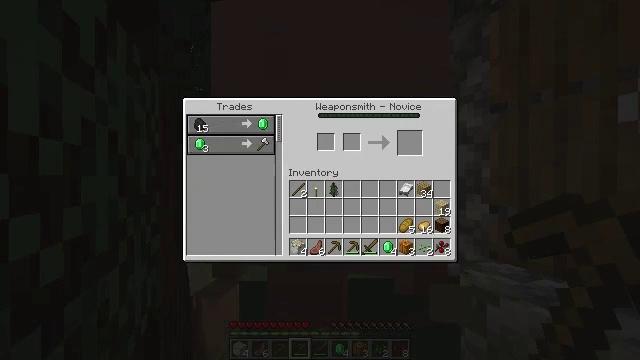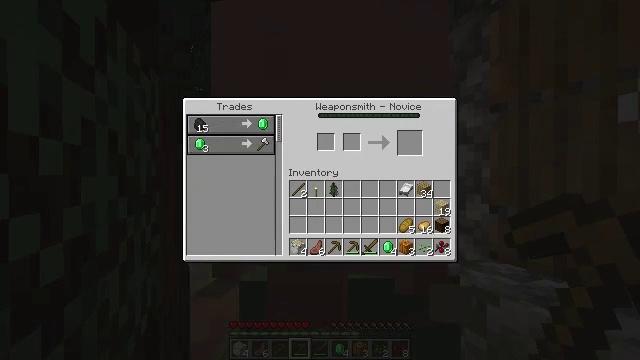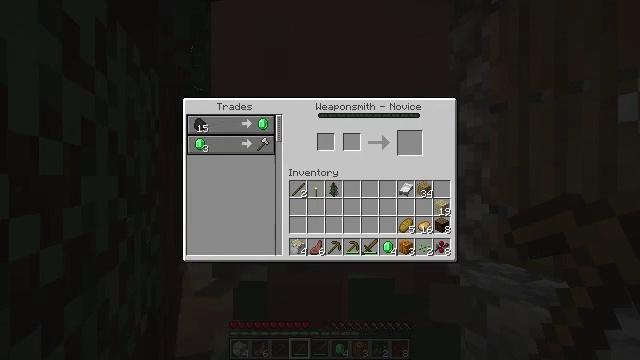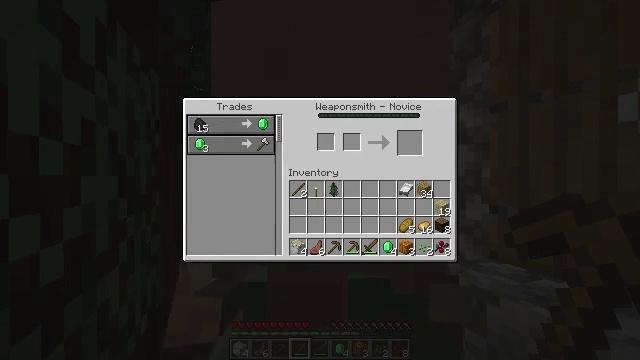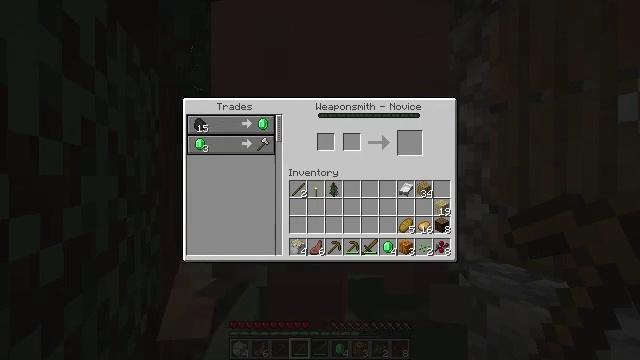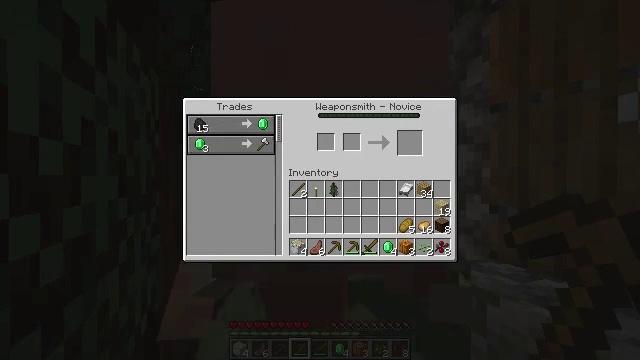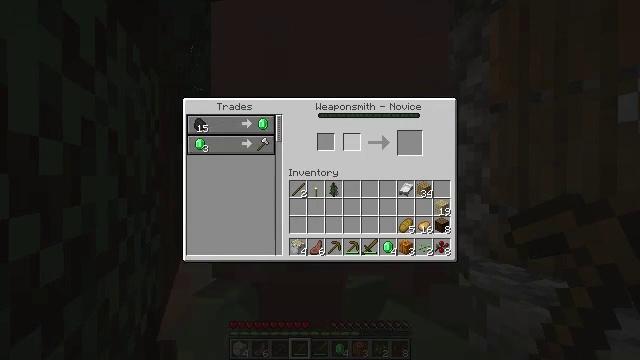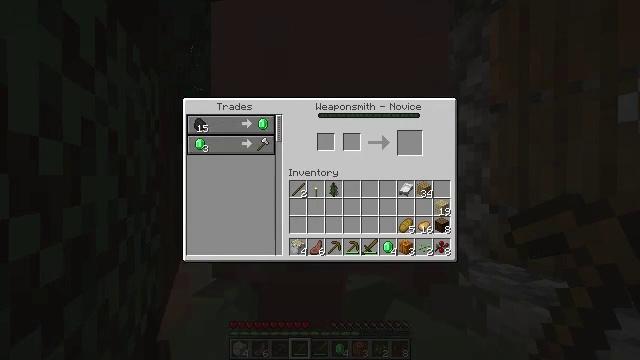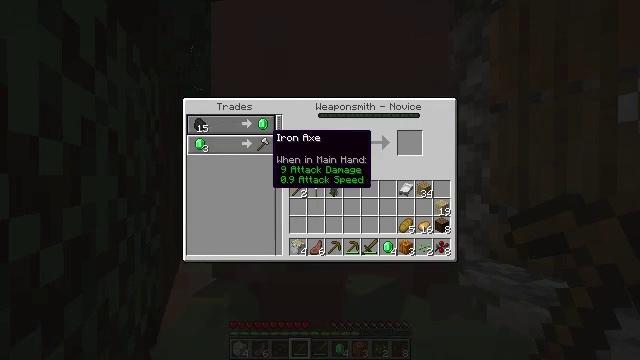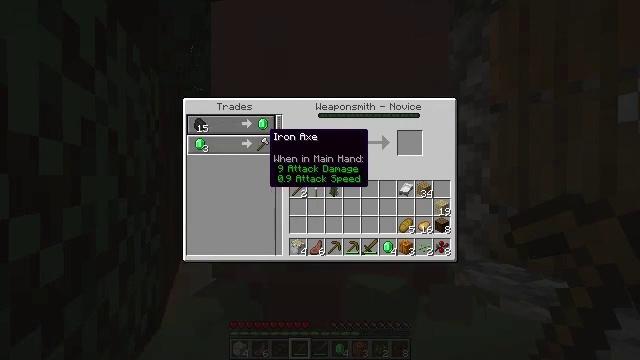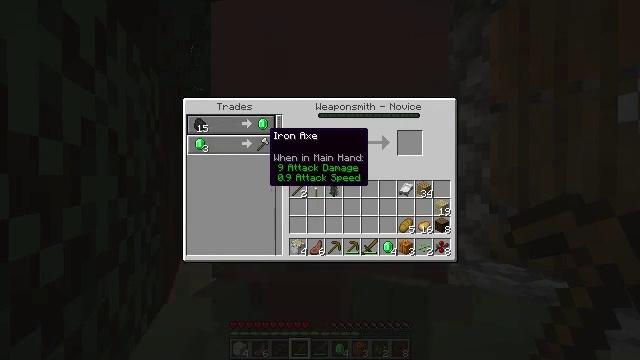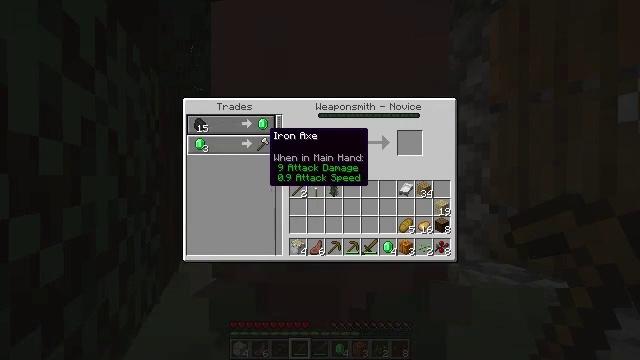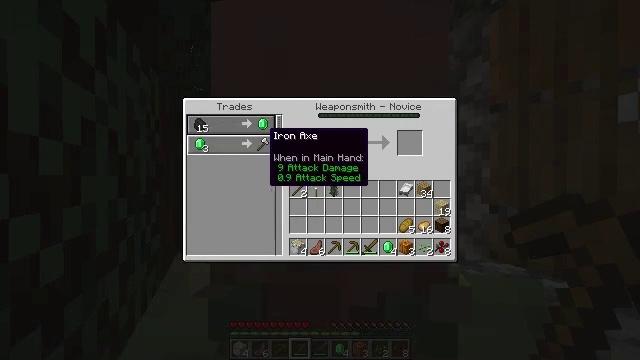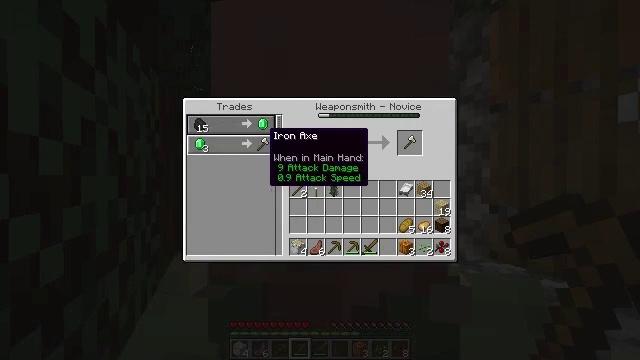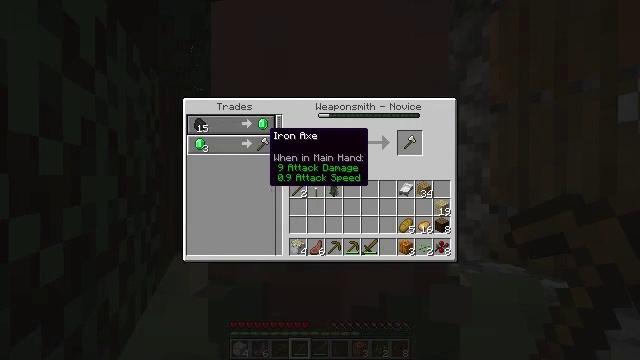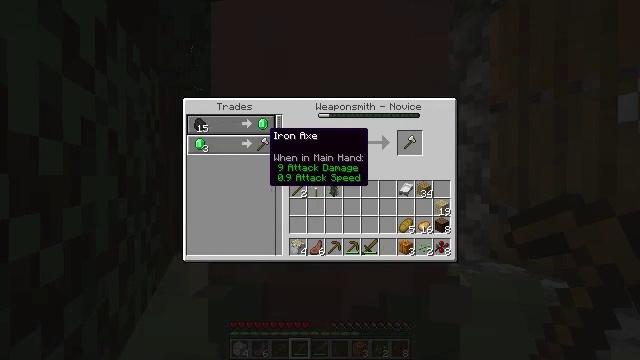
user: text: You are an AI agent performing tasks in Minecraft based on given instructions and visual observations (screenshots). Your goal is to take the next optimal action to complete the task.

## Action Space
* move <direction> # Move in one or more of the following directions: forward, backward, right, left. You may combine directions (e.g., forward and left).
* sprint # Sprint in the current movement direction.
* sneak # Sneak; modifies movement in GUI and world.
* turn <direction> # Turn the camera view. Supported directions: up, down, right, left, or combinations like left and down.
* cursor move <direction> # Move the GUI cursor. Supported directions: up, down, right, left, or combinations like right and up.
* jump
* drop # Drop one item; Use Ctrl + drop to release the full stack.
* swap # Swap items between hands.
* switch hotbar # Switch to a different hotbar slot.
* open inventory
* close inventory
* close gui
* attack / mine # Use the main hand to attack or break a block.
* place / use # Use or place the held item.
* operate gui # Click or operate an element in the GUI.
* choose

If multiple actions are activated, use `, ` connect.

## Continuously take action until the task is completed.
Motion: motion action
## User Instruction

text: Retrieve the torch.
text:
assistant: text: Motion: cursor move right
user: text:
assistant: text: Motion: cursor move right
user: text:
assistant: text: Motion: cursor move right
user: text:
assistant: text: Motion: no_op
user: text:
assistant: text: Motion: no_op
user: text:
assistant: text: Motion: cursor move left
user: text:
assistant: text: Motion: cursor move left and down
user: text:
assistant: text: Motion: cursor move left
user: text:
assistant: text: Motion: no_op
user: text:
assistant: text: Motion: no_op
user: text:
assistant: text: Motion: no_op
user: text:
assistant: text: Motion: no_op
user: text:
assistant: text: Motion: operate gui
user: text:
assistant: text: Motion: operate gui
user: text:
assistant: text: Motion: no_op
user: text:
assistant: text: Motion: no_op
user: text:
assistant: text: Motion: cursor move right
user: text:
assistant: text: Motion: cursor move right
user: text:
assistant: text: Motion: cursor move right
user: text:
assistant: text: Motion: no_op
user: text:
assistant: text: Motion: no_op
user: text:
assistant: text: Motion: no_op
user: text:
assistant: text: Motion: no_op
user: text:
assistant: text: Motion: no_op
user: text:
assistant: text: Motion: no_op
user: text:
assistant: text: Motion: no_op
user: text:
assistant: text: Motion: close gui
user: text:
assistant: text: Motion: no_op
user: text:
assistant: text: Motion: no_op
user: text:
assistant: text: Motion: no_op